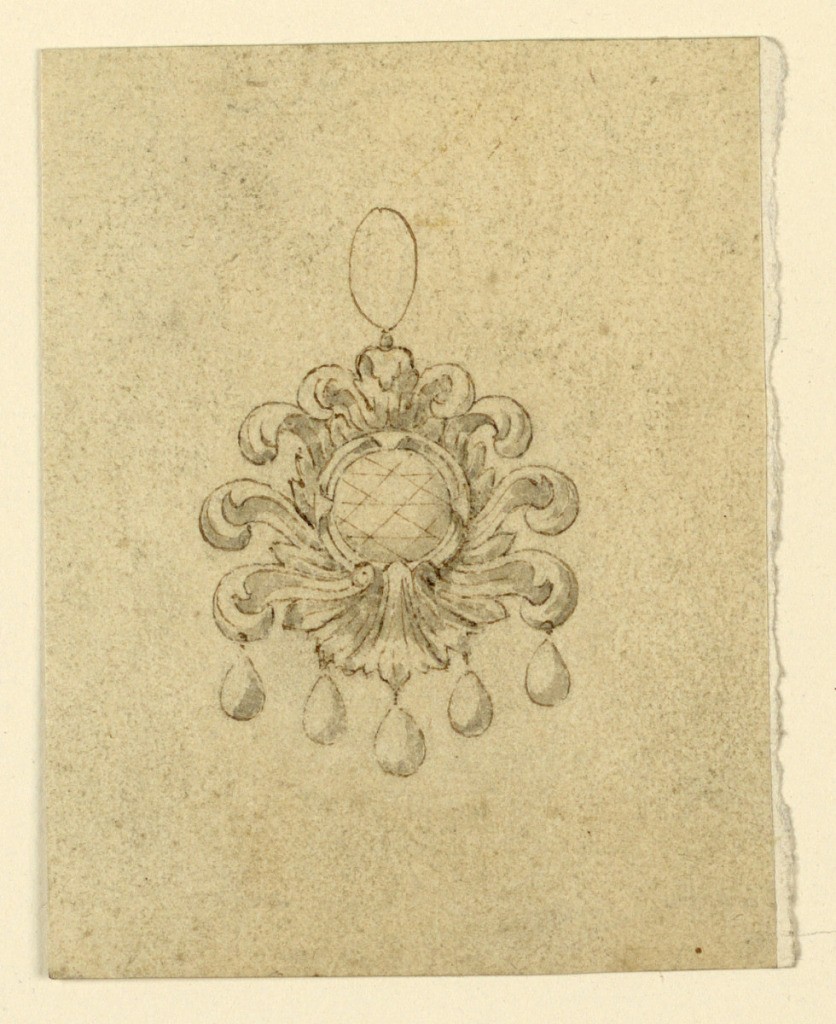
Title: Design for pendant with palmette
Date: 16th century
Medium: Pen, sepia, brush, grey water color. Paper
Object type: Drawing
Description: Vertical rectangle. A palmette is framing a circular diamond. Below hang five pear-like diamonds. Above a ring.